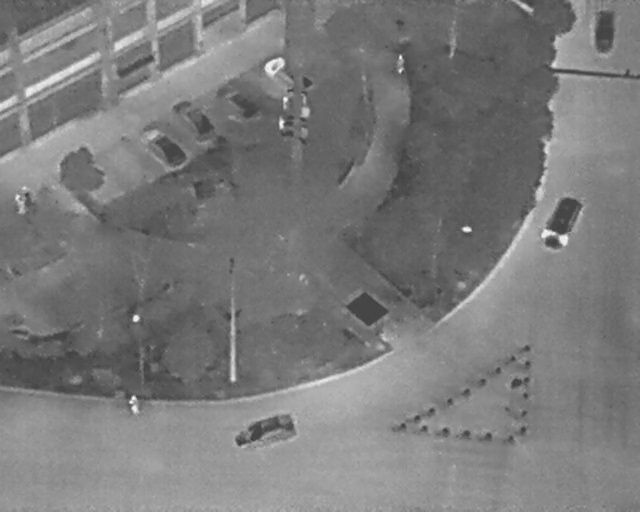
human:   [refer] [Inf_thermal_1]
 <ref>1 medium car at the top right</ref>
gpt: <box>[[90, 3, 98, 8, 2]]</box>

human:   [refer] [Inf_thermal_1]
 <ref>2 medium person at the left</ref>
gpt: <box>[[1, 38, 4, 41, 168], [2, 37, 5, 39, 167]]</box>

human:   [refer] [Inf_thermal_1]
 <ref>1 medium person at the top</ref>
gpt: <box>[[60, 11, 64, 13, 2]]</box>

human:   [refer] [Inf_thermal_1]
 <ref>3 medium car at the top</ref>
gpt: <box>[[28, 18, 32, 27, 53], [35, 14, 39, 23, 41], [42, 9, 46, 19, 41]]</box>

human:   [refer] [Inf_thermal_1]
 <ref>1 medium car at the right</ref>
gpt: <box>[[83, 40, 92, 46, 22]]</box>